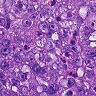
Metastatic tissue present: yes